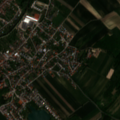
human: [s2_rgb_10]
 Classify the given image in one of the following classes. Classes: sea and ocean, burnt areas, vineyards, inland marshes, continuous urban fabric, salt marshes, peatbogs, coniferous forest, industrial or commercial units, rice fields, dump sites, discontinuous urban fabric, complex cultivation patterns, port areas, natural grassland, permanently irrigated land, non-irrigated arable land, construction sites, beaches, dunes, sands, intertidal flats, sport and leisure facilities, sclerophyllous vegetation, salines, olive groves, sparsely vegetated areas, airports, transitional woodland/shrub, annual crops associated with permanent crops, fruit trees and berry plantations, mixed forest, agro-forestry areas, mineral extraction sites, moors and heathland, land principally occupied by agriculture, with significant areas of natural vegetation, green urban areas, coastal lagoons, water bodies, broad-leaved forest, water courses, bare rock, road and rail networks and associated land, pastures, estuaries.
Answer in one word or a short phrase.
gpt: discontinuous urban fabric, non-irrigated arable land, complex cultivation patterns, broad-leaved forest